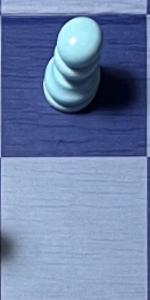
Label: Empty